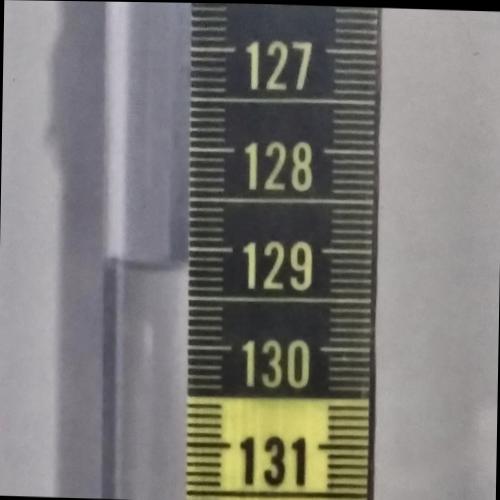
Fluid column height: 129.2 cm